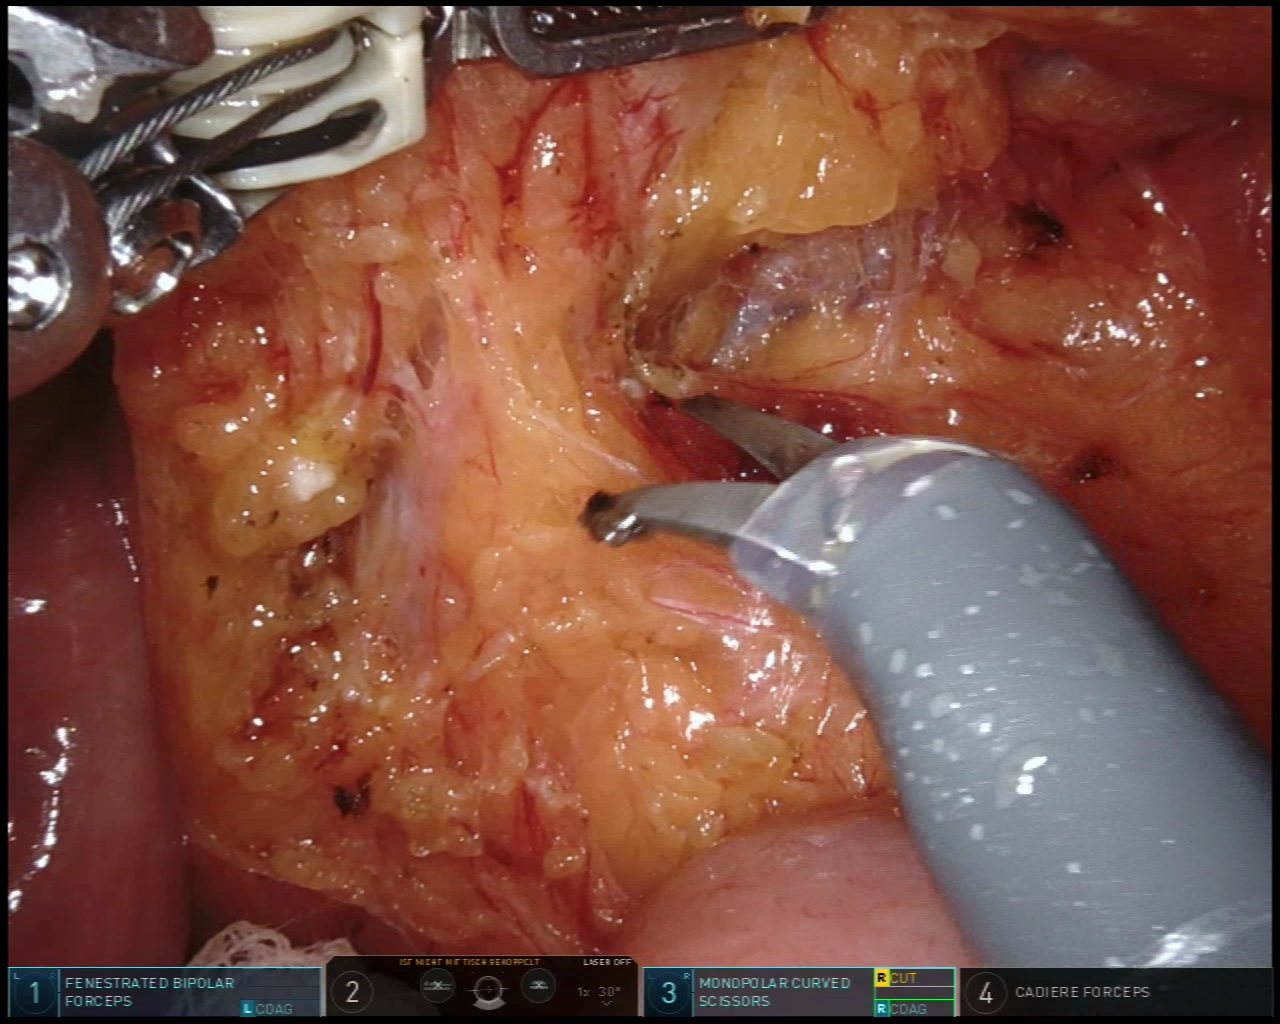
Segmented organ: inferior_mesenteric_artery
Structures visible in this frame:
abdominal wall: no
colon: no
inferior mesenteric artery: yes
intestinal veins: no
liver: no
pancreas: no
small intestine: yes
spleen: no
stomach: no
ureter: no
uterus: no
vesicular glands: no